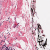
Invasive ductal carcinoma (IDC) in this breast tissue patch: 0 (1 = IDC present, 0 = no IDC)